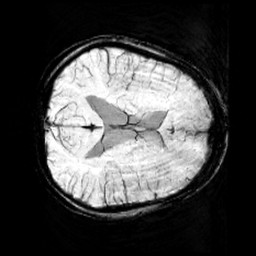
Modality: minIP
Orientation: axial
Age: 11
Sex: female
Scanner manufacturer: siemens
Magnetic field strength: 3 T
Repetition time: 0.027 s
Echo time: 0.02 s